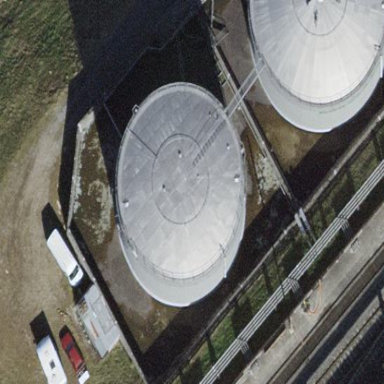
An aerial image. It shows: Building with storage tank.